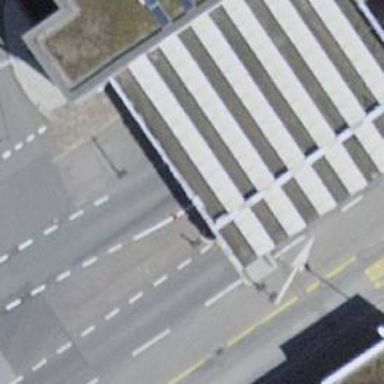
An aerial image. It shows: Primary highway with asphalt surface. Both sides of the road have asphalt sidewalks.